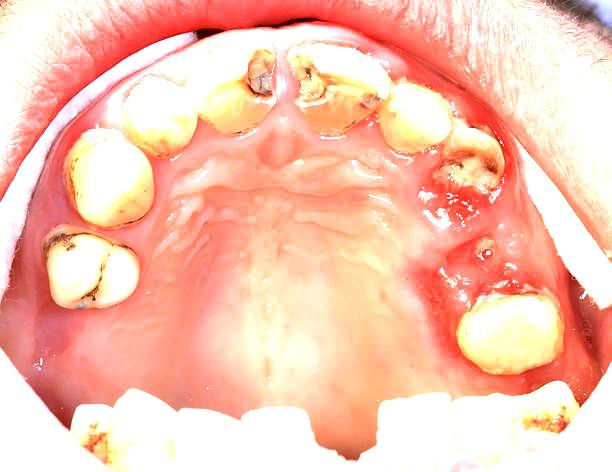
Condition: Gingivitis